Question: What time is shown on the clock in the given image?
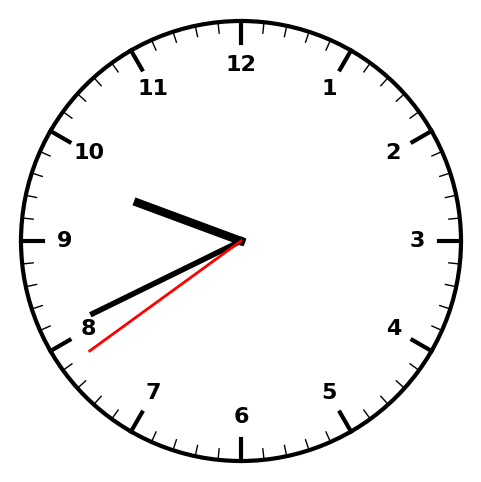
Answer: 09:40:39